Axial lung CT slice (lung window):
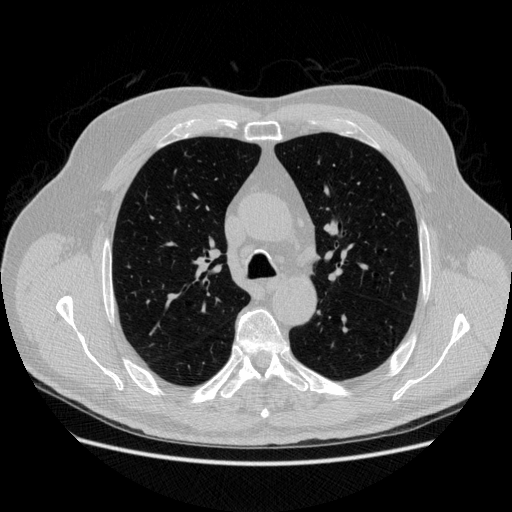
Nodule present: no